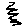
Label: zigzag